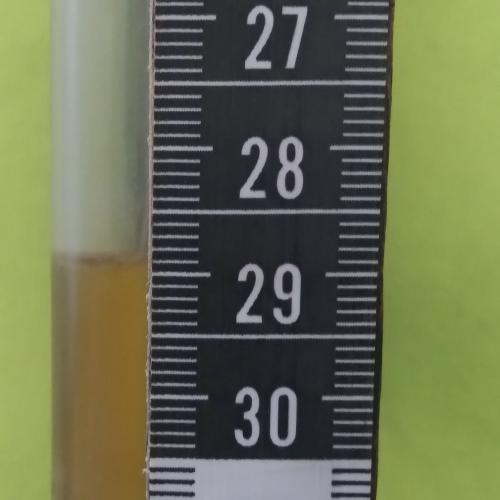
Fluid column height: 28.9 cm